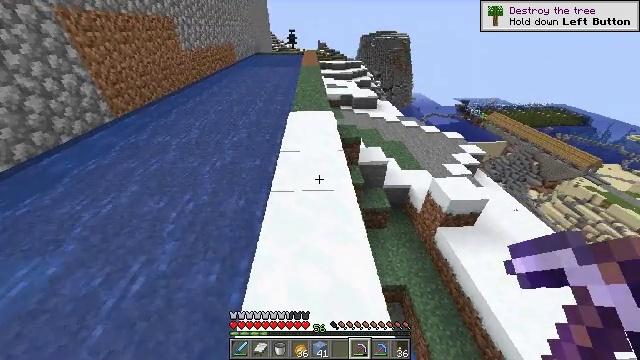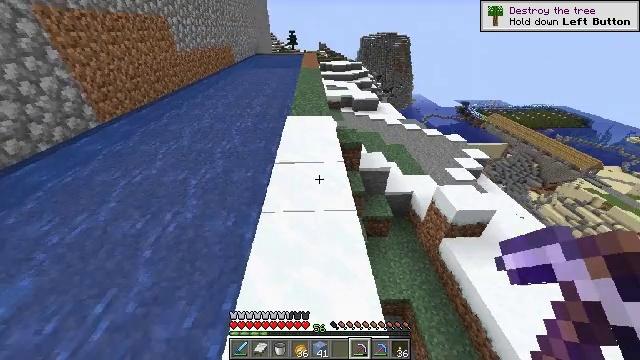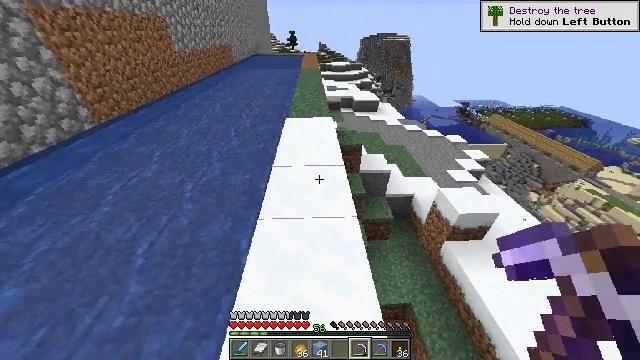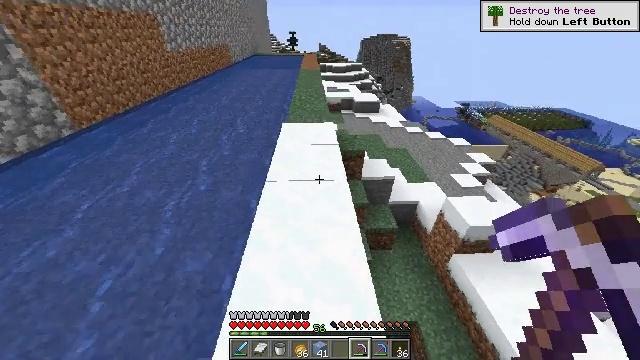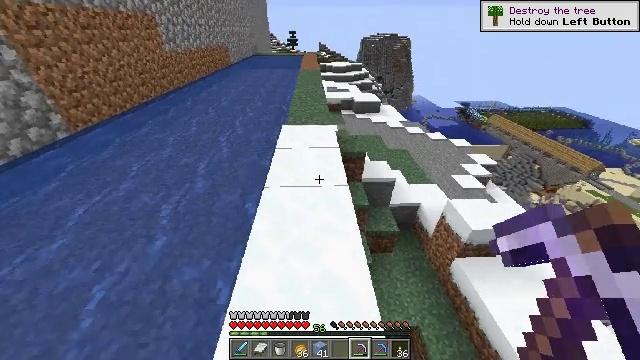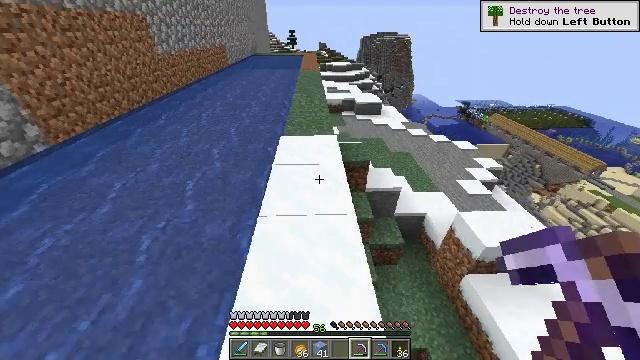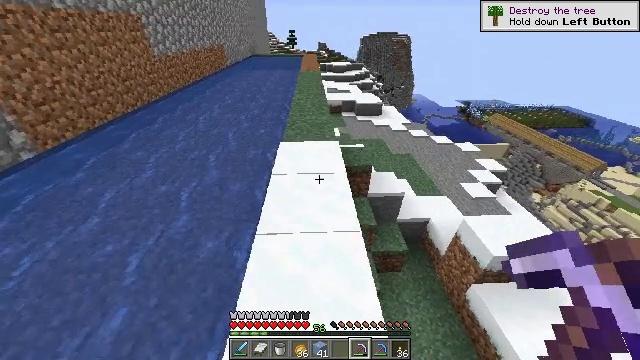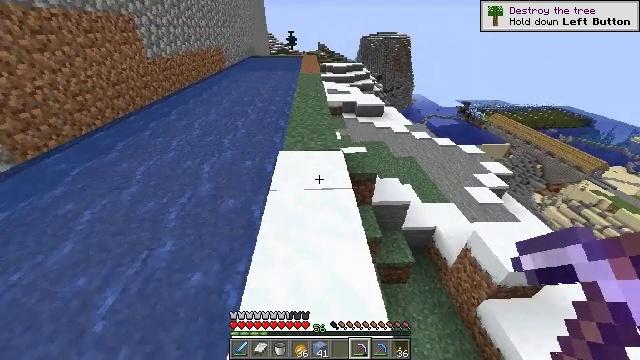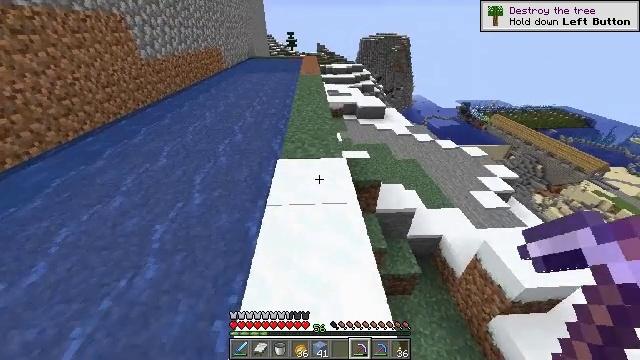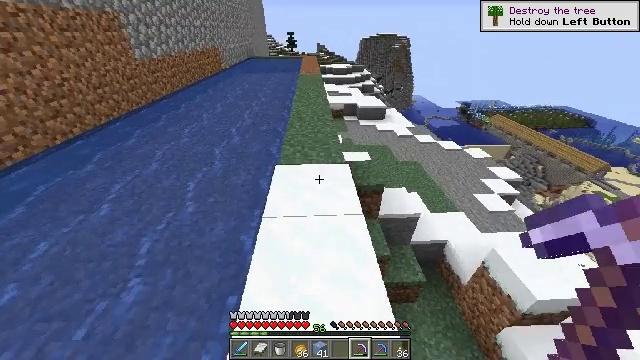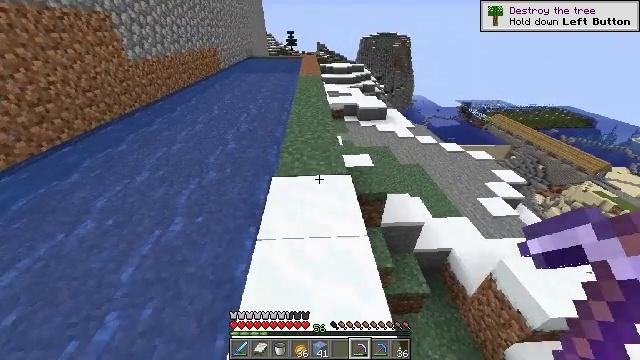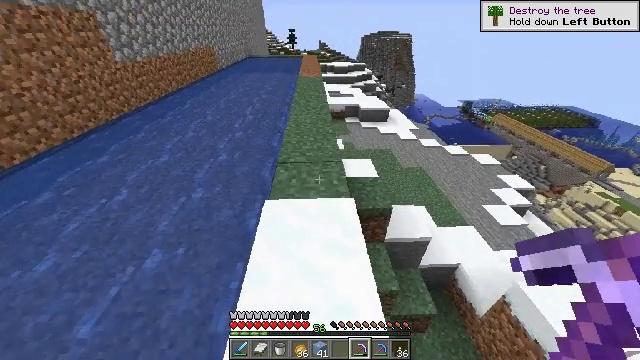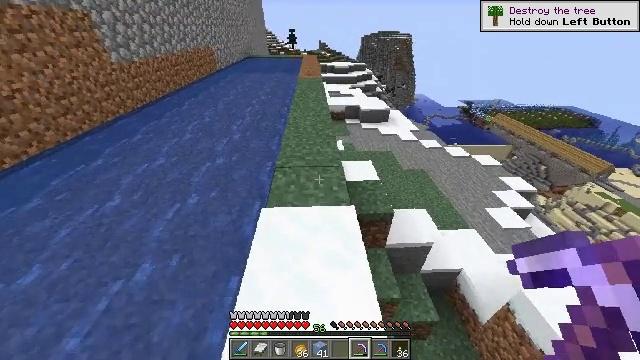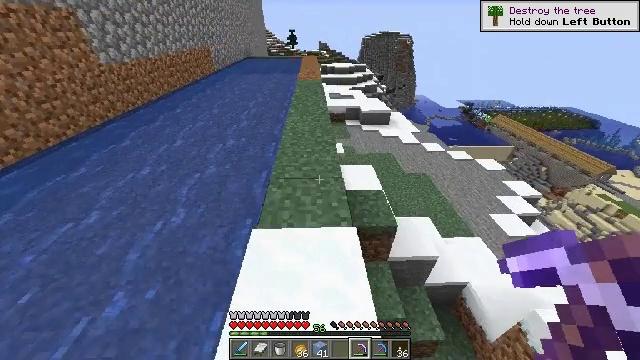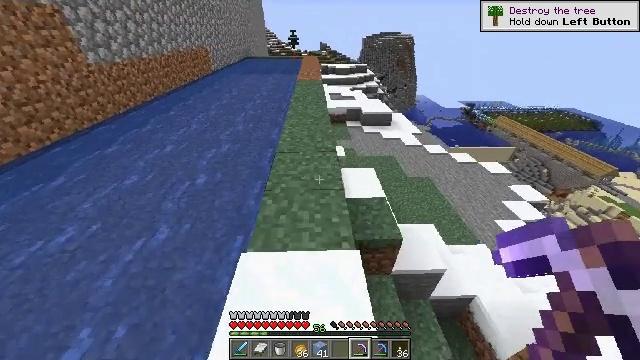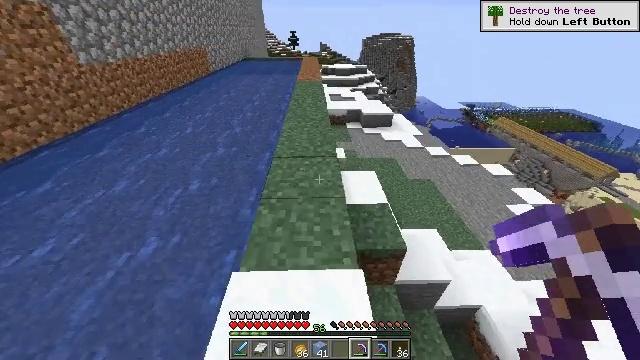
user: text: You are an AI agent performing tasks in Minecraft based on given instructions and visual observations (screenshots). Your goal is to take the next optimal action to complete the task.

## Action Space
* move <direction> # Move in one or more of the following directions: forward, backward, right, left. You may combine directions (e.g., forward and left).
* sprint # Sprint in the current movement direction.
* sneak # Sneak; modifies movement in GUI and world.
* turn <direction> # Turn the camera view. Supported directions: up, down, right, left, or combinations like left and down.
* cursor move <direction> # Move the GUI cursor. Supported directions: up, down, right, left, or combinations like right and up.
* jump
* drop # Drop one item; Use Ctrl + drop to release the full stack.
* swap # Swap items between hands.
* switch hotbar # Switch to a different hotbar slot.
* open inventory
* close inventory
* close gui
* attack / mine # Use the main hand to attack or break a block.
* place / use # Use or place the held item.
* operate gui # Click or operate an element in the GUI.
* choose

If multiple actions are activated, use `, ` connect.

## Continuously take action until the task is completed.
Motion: motion action
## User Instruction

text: Attack the ice to clear a path.
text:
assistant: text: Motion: move forward
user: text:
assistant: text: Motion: move forward
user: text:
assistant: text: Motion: move forward
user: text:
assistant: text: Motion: move forward
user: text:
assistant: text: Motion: move forward
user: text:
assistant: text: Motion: move forward
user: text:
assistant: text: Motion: move forward
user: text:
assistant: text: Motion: move forward
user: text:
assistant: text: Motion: move forward
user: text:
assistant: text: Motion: move forward
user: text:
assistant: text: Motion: move forward
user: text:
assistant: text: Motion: move forward
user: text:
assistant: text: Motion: move forward
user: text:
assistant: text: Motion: move forward
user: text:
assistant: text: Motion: move forward
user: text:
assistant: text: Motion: move forward
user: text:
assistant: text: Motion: move forward
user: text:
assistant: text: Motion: move forward
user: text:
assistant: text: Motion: move forward
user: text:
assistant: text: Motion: move forward
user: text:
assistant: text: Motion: move forward
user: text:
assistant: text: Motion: move forward
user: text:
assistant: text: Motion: move forward
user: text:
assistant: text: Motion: move forward
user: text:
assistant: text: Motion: move forward
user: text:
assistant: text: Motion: move forward
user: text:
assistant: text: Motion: move forward
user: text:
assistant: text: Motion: move forward
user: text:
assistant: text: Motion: move forward
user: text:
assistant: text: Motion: move forward